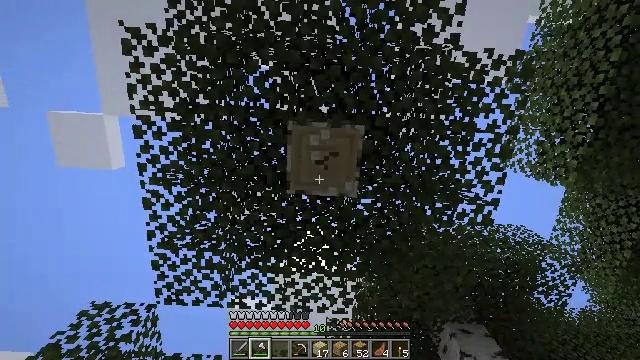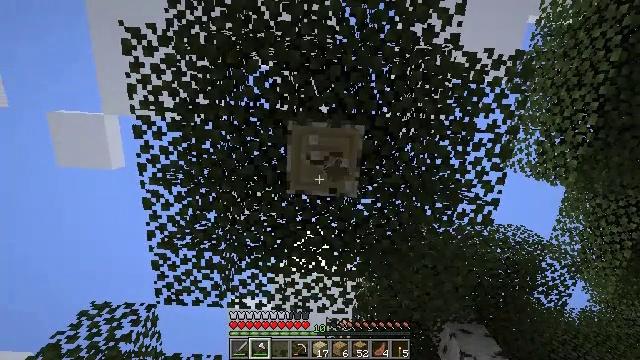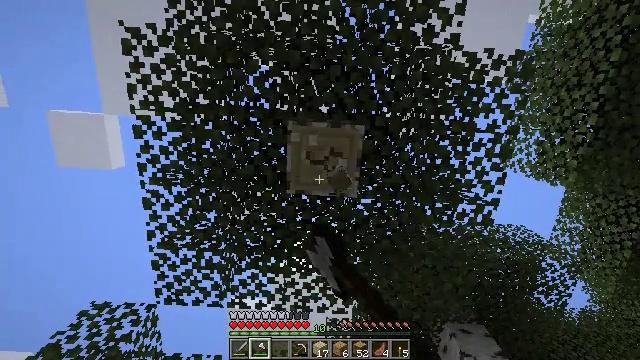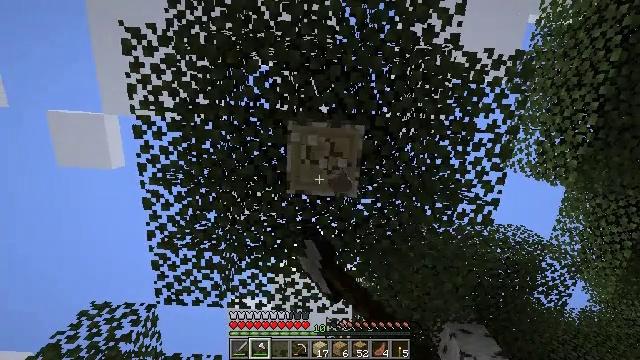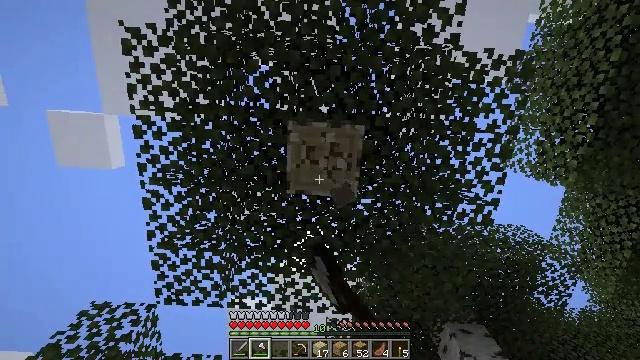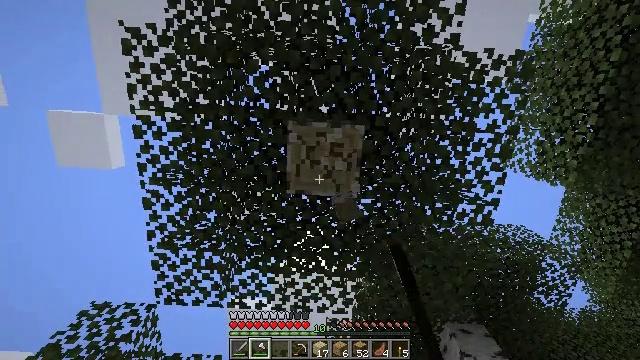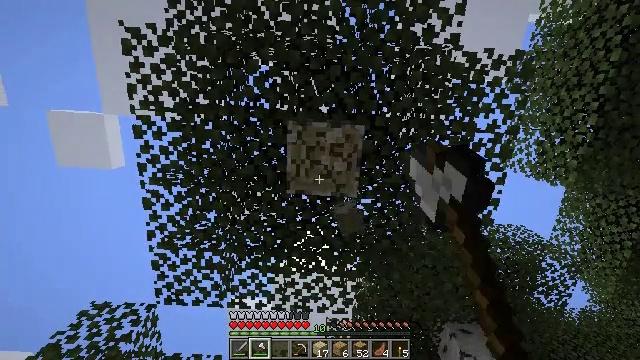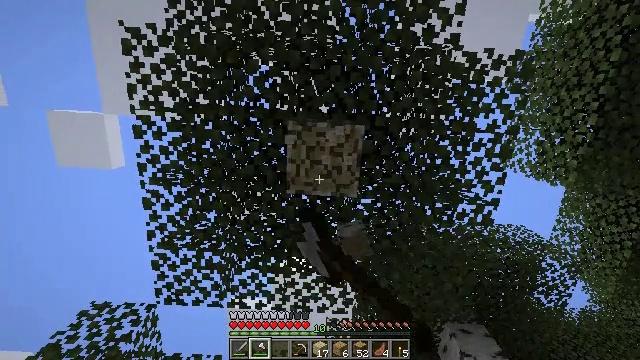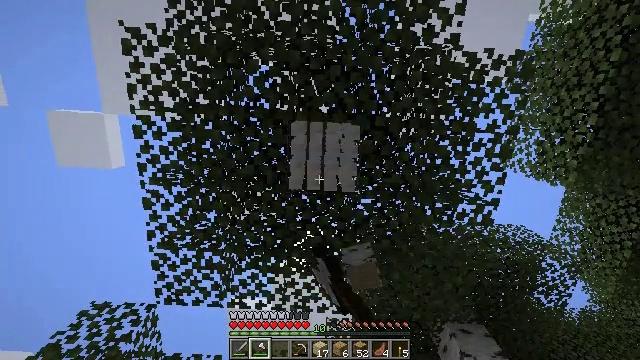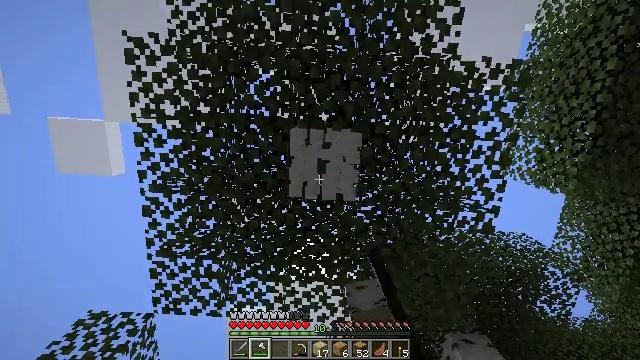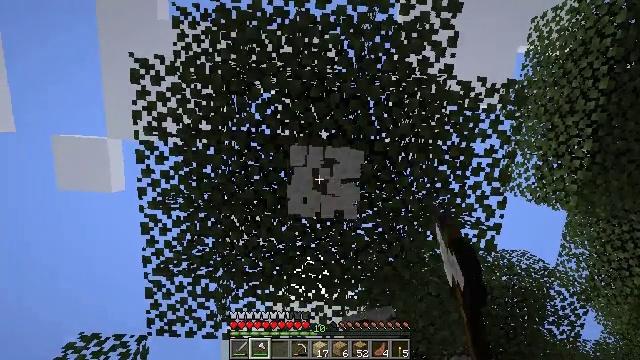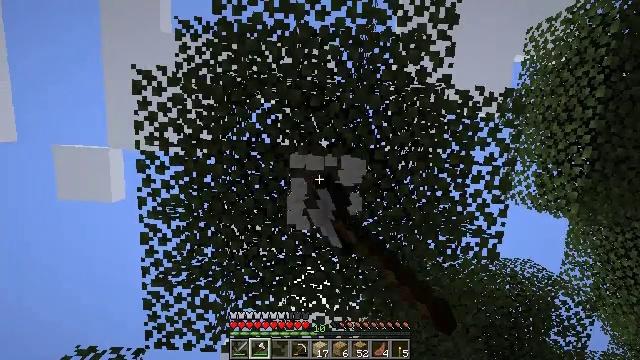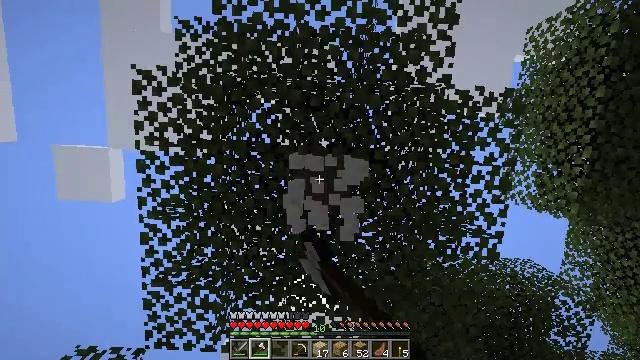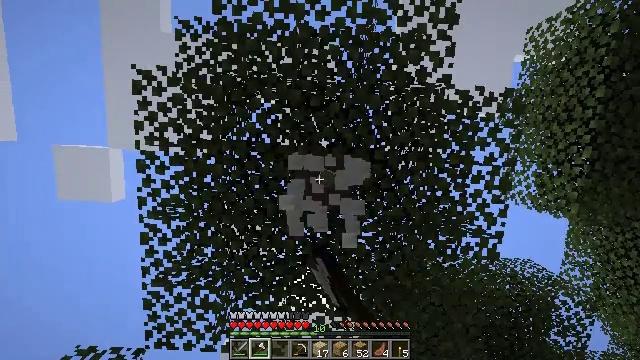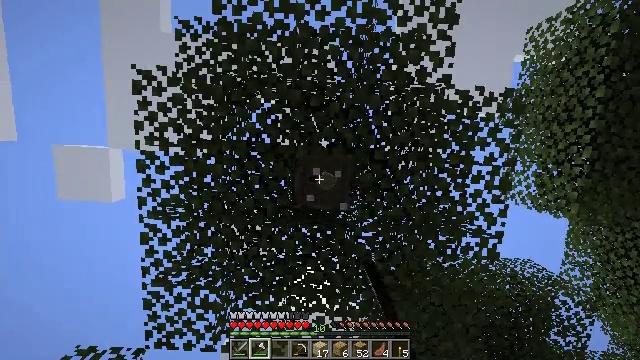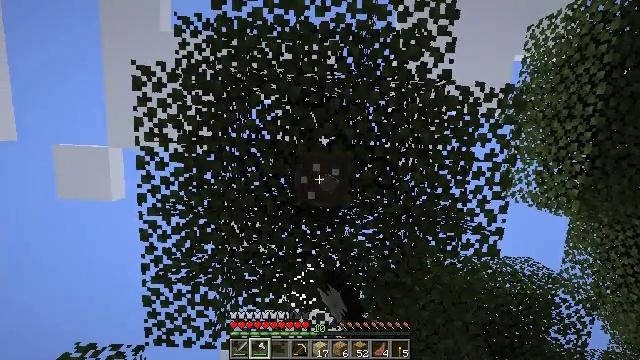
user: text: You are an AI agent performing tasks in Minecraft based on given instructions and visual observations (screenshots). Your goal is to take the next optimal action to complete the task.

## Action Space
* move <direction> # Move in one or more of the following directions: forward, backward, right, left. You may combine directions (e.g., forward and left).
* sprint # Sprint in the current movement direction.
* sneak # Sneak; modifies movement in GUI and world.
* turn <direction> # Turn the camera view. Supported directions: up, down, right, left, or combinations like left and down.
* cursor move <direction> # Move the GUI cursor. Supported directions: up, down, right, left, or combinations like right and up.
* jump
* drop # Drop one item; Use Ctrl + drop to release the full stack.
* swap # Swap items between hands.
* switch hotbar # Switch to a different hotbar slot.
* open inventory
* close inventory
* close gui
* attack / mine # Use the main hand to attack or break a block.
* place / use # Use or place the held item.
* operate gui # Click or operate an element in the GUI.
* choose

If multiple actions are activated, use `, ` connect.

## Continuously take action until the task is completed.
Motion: motion action
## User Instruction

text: Chop down the birch log.
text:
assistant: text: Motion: attack / mine
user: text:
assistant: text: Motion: attack / mine
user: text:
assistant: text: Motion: attack / mine
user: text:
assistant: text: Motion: attack / mine
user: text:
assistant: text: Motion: attack / mine
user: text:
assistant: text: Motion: attack / mine
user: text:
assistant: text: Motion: attack / mine
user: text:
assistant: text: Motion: attack / mine
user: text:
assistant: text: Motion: turn up, attack / mine
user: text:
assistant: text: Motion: turn up, attack / mine
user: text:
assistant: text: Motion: turn up, attack / mine
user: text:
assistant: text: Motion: attack / mine
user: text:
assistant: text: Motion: attack / mine
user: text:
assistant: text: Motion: attack / mine
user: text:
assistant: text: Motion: move forward, attack / mine
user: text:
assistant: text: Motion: move forward, attack / mine
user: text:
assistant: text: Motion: attack / mine
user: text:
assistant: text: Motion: attack / mine
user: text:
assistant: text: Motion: turn up, attack / mine
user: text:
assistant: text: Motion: attack / mine
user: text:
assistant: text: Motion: turn up, attack / mine
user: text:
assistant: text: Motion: attack / mine
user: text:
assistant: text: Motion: turn up, attack / mine
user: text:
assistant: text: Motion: turn up, attack / mine
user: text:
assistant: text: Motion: attack / mine
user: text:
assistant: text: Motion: attack / mine
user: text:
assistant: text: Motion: attack / mine
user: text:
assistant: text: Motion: attack / mine
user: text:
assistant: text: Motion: attack / mine
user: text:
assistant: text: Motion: attack / mine